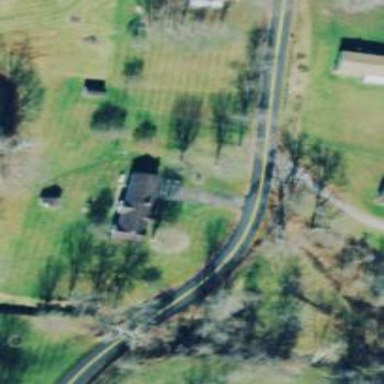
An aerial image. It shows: Residential road.